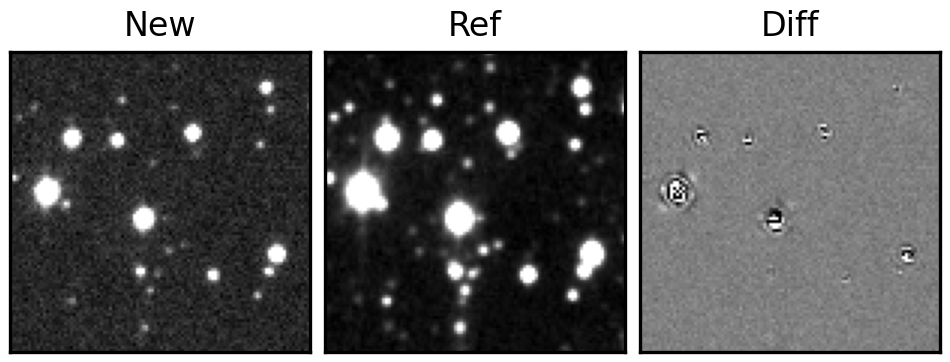
Label: bogus